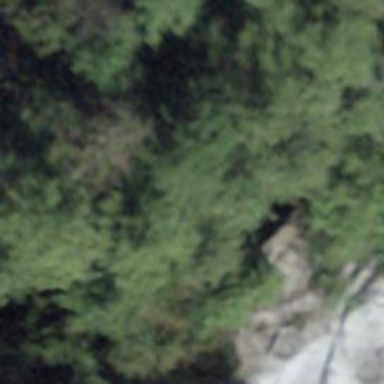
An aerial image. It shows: Cliff in nature.